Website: macys
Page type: customer-info-address
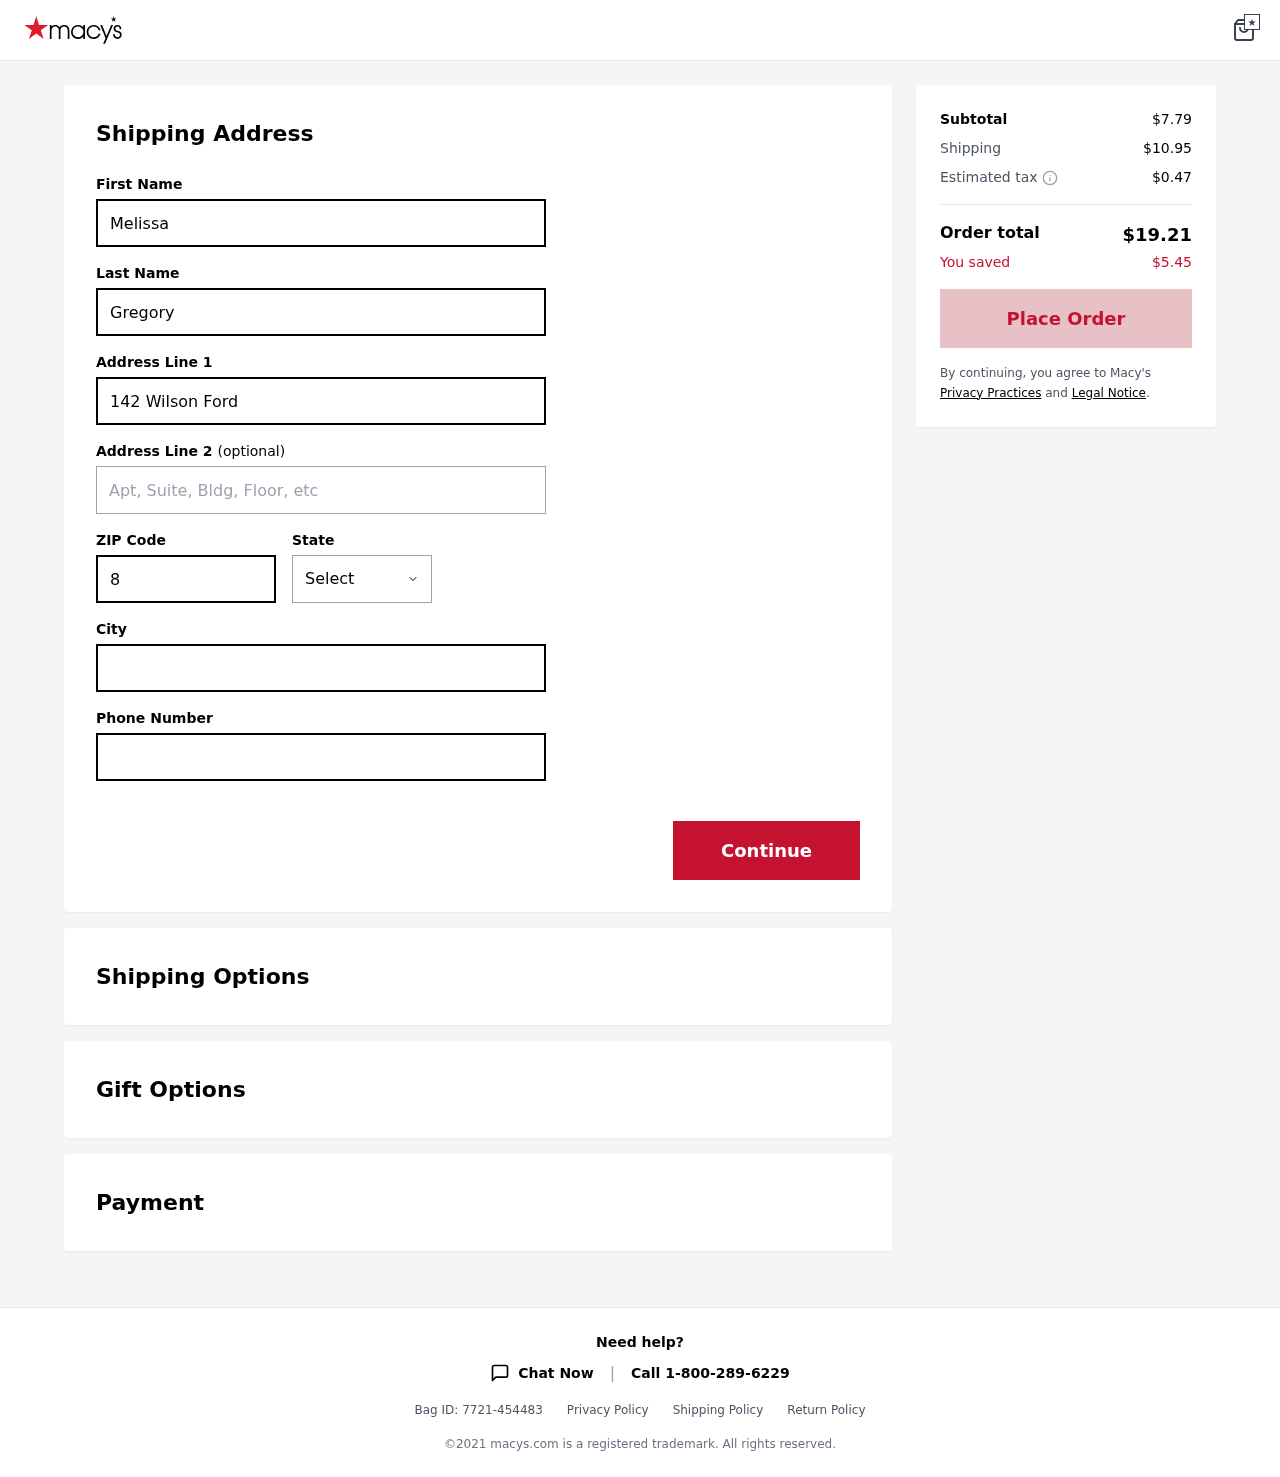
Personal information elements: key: PII_CITY
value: West Joshua
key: PII_FIRSTNAME
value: Melissa
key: PII_LASTNAME
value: Gregory
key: PII_PHONE
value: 8024850555
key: PII_POSTCODE
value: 83050
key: PII_STATE
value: PR
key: PII_STREET
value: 142 Wilson Ford
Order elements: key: ORDER_SUBTOTAL
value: $7.79
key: ORDER_SHIPPING_COST
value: $10.95
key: ORDER_TAX
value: $0.47
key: ORDER_TOTAL
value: $19.21
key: ORDER_SAVINGS
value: $5.45